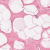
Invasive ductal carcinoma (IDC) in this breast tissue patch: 0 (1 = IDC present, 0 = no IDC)